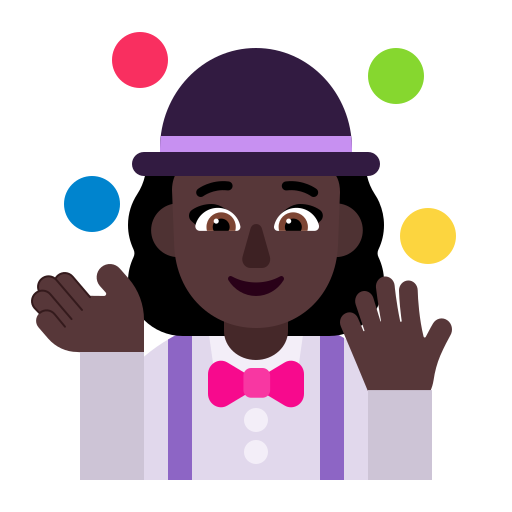
woman juggling flat dark